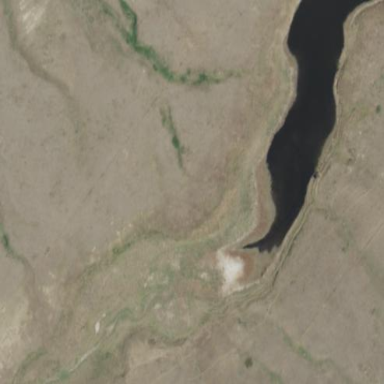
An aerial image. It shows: Reservoir area.